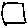
Label: square